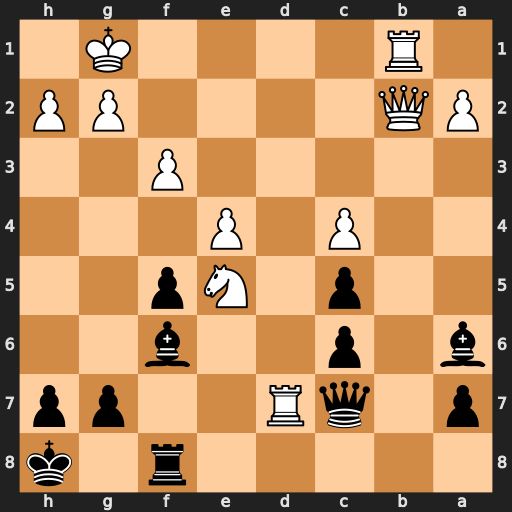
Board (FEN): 5r1k/p1qR2pp/b1p2b2/2p1Np2/2P1P3/5P2/PQ4PP/1R4K1
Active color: b
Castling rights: -
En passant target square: -
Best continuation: Qxe5 Qxe5 Bxe5